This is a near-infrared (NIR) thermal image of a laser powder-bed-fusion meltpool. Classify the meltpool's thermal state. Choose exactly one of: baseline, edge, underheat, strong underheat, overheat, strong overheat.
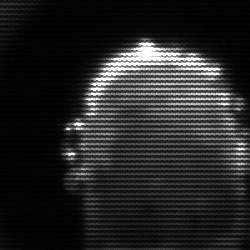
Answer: baseline